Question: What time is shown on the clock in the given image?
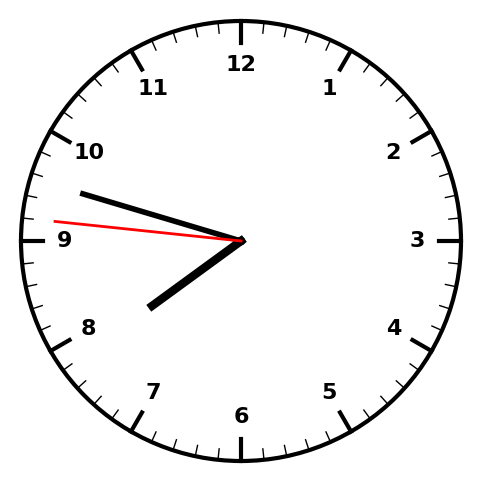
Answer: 07:47:46